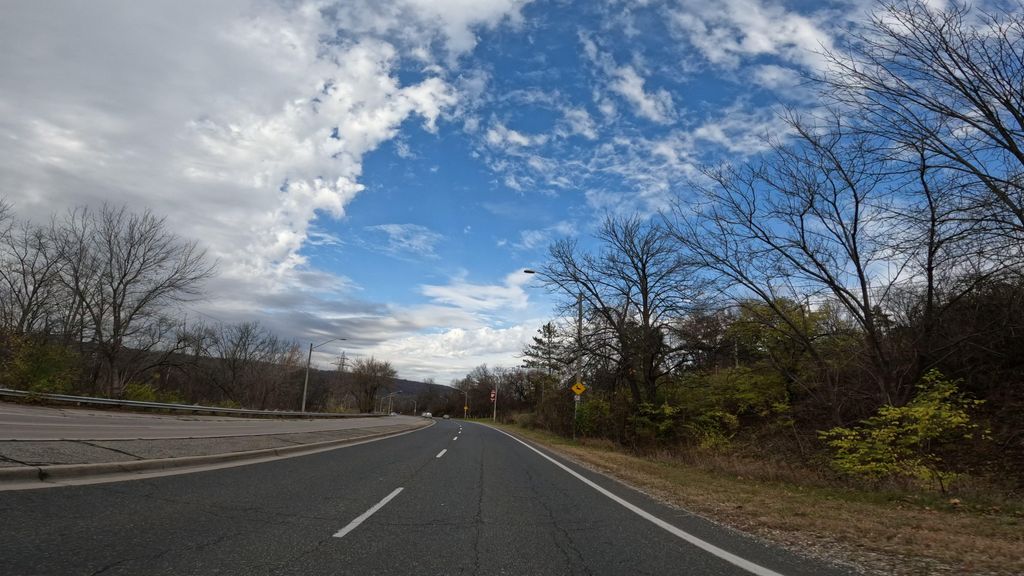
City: hamilton